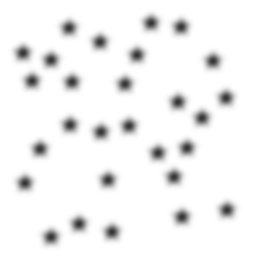
Squares: 0
Triangles: 0
Stars: 28
Total shapes: 28